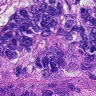
Metastatic tissue present: yes